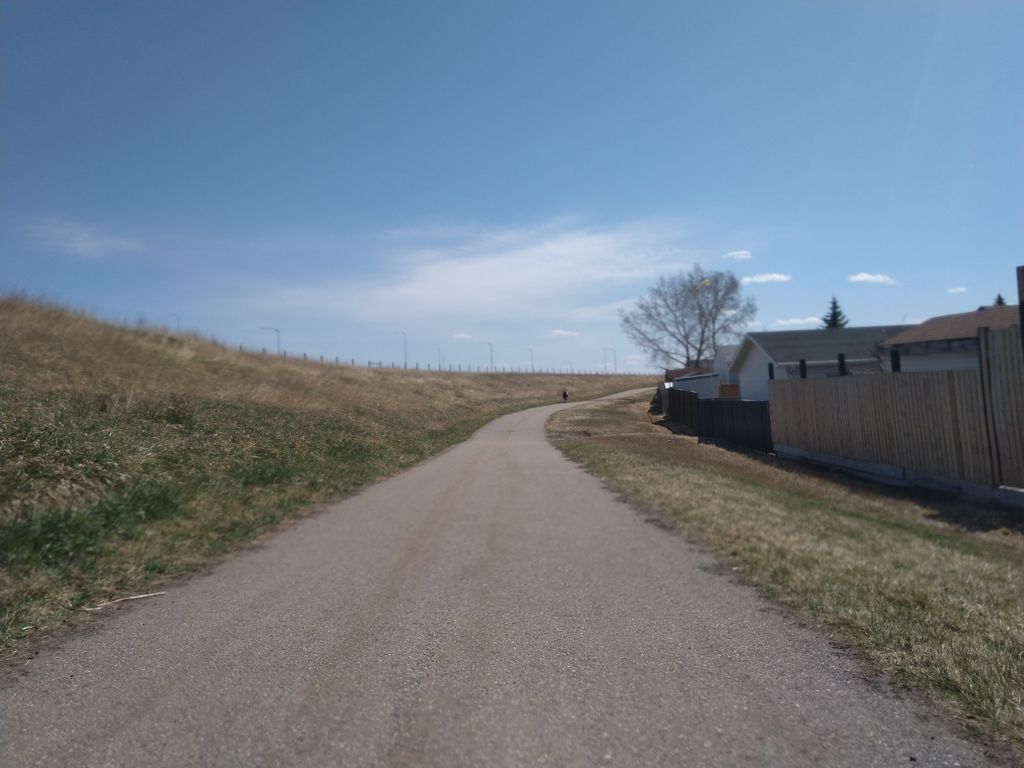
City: calgary